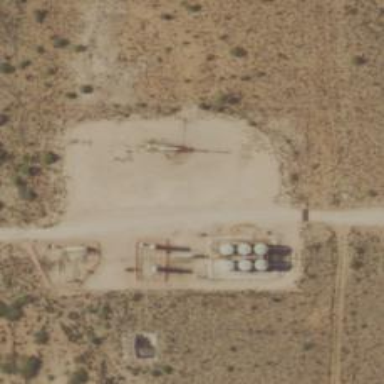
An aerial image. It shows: Petroleum well.